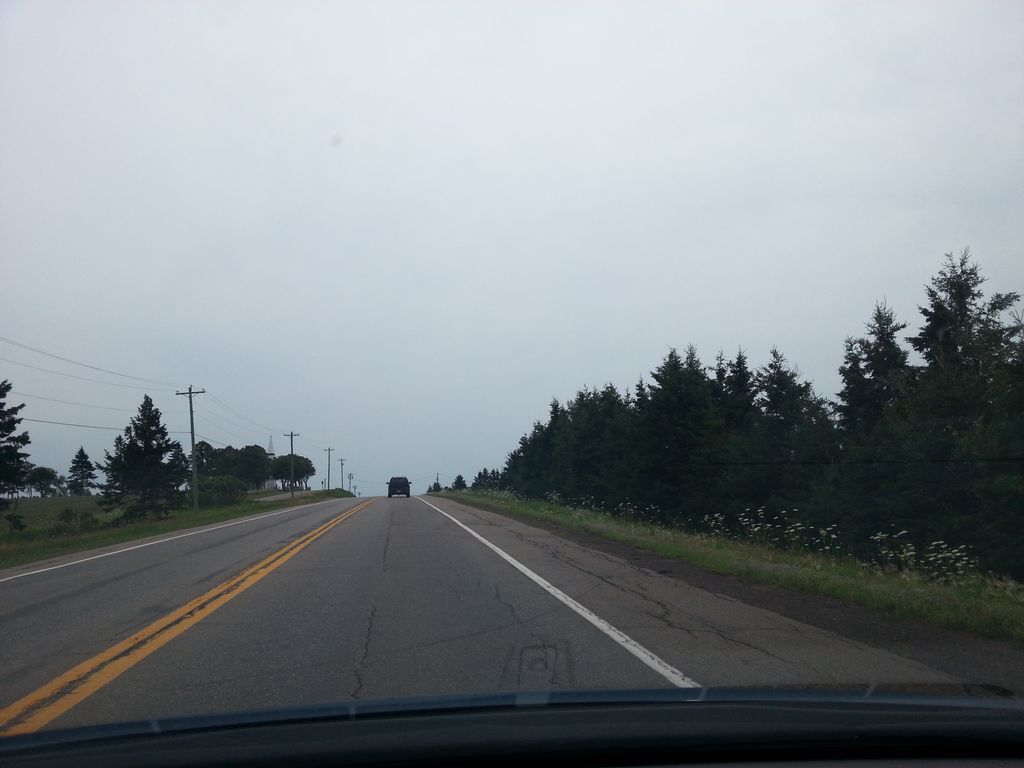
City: charlottetown